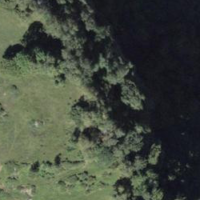
EUNIS habitat code: 43
Species observed at this site:
Dactylorhiza sambucina